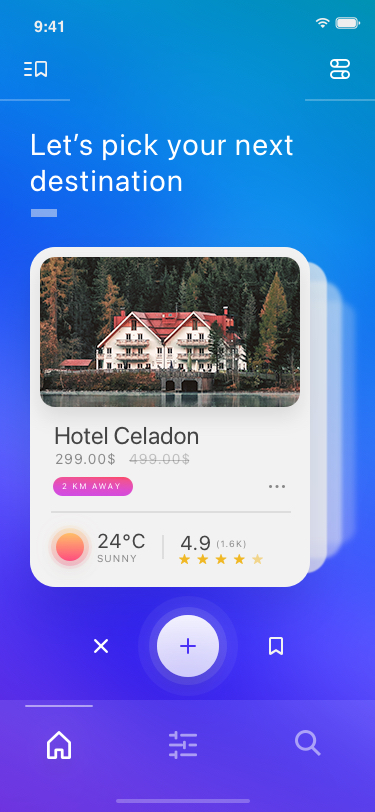
Text in this UI design:
(1.6k)
4.9
sunny
24°C 
2 km away
499.00$
299.00$
Hotel Celadon
Let’s pick your next destination
9:41